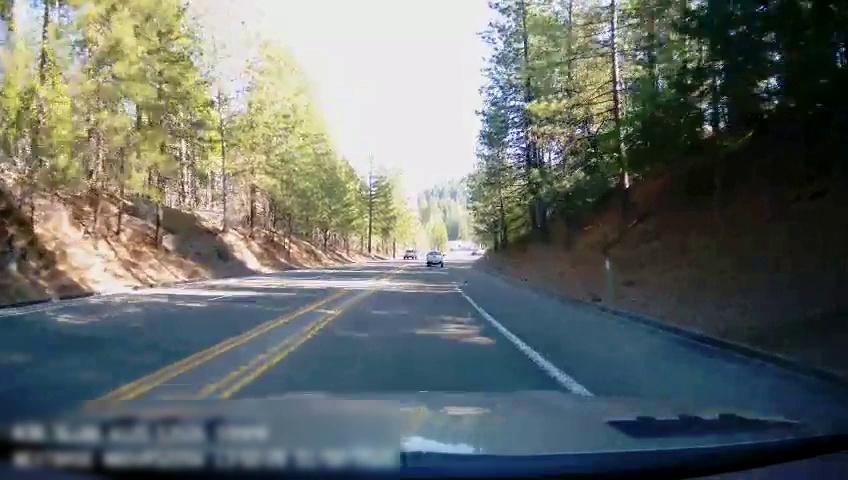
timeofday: Day
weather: Sunny
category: Drivable Space
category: Vehicles | Car
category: Vehicles | Truck
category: Lanes | Alternate Lane
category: Lanes | Current Lane
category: Lanes | Current Lane
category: Lanes | Opposite Lane
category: Lanes | Opposite Lane
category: Lanes | Opposite Lane
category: Lanes | Opposite Lane